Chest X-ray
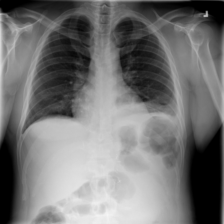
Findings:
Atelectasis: positive
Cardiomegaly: negative
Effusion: positive
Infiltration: negative
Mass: negative
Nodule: negative
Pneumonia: negative
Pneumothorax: negative
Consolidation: negative
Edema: negative
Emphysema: negative
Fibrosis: negative
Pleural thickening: negative
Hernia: negative